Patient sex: M
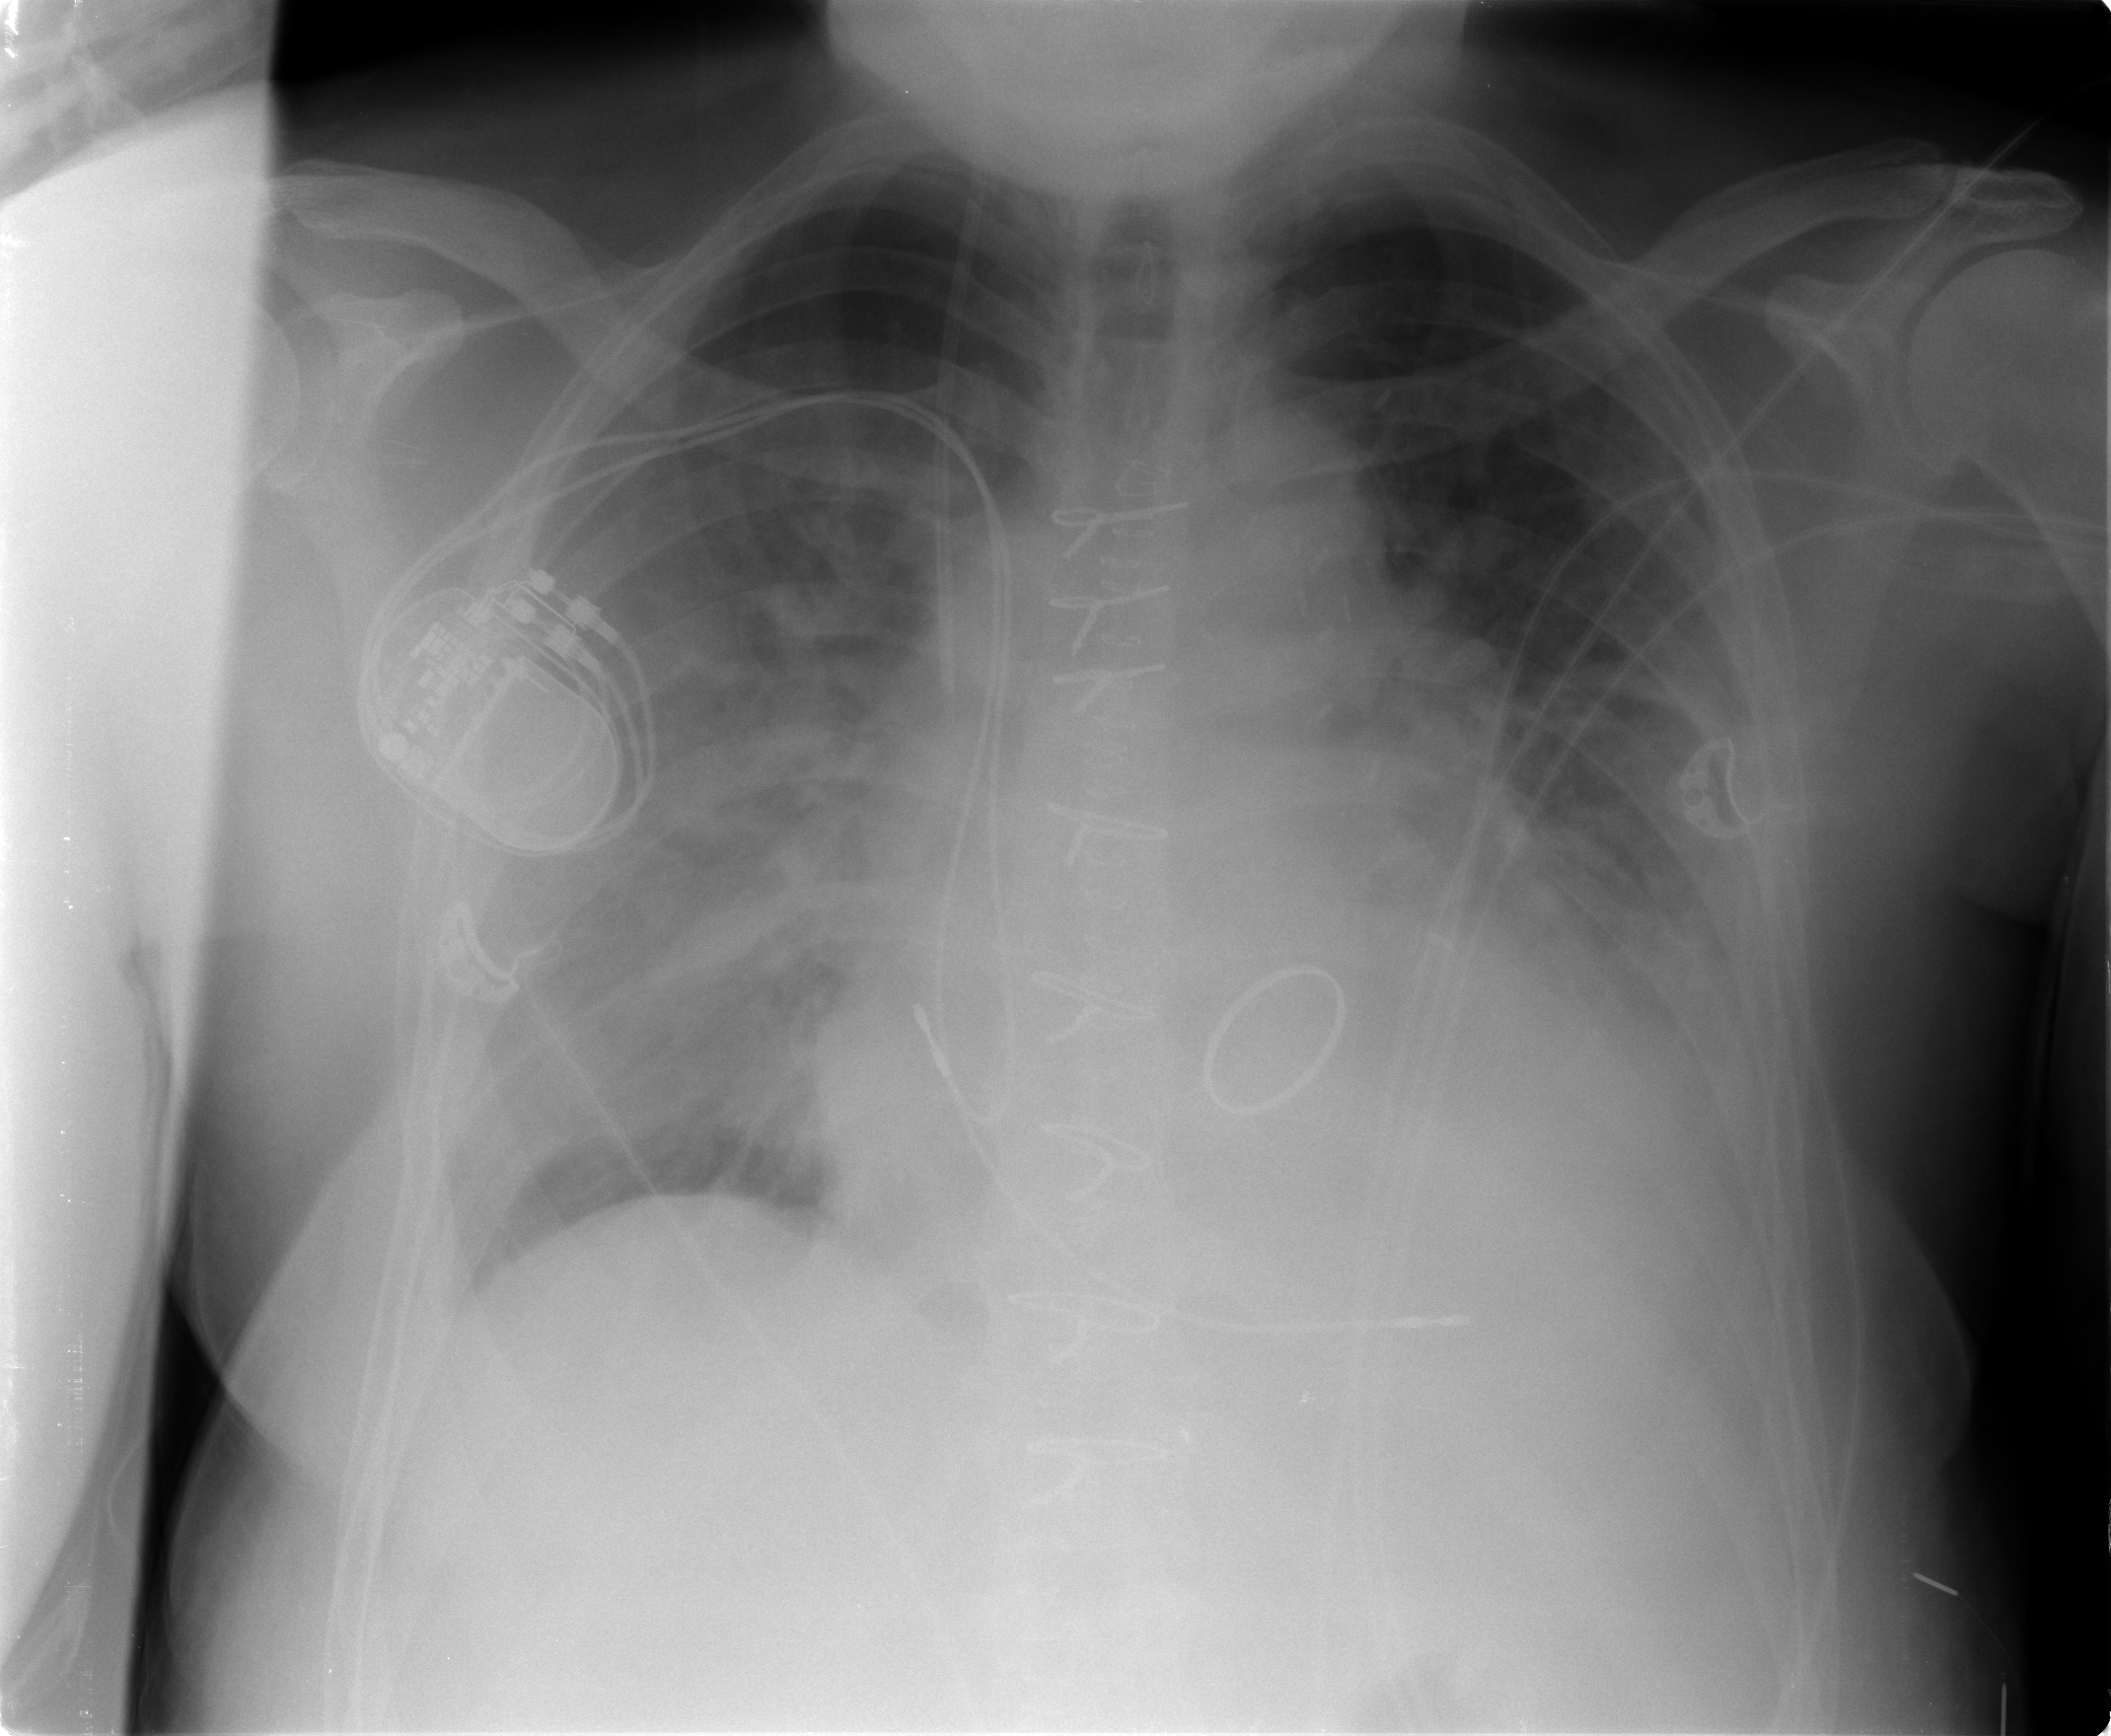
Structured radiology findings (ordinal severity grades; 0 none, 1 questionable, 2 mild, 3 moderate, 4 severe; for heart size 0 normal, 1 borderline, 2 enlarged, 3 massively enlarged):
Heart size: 0
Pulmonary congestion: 2
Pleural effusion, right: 2
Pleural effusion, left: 3
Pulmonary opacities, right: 2
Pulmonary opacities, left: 2
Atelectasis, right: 2
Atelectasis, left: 3